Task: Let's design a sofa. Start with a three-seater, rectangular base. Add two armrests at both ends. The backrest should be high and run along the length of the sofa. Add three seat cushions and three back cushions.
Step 467:
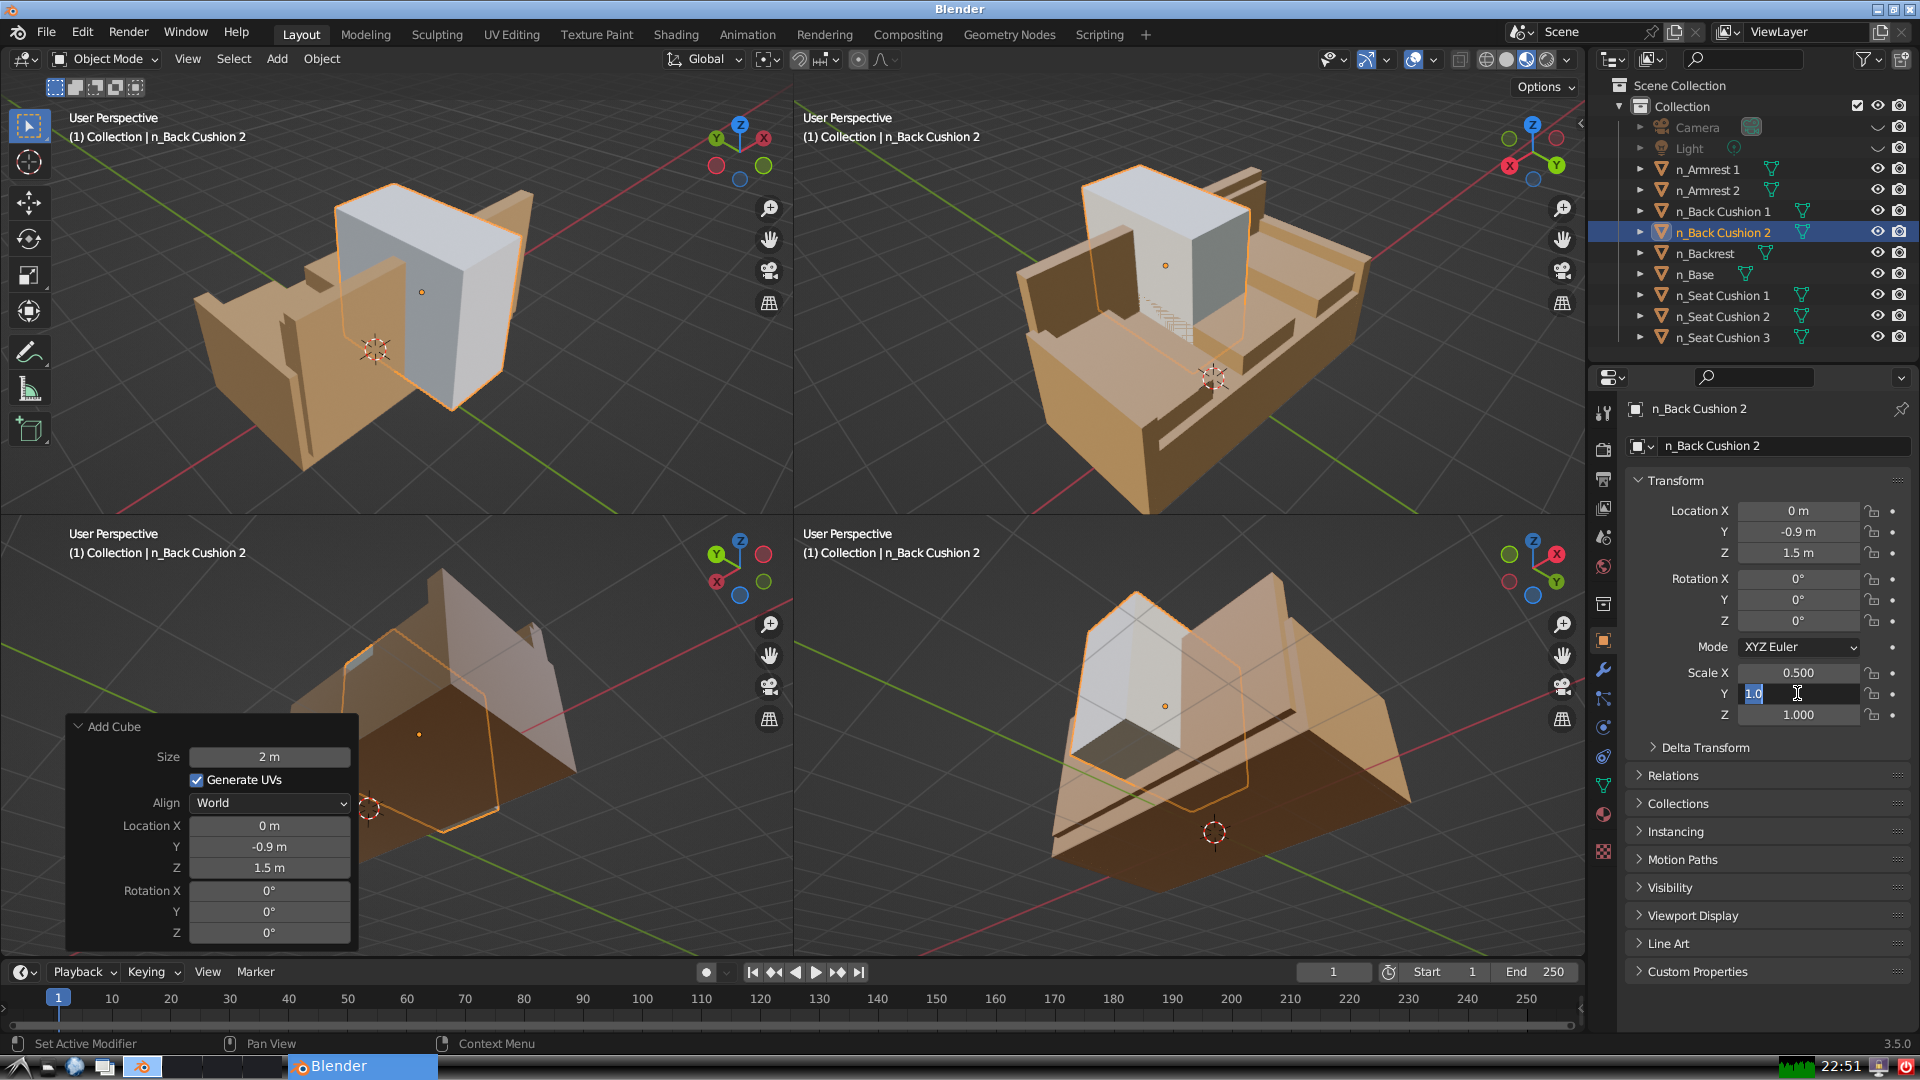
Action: input_text: 0.1